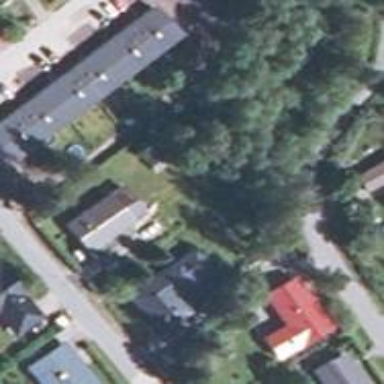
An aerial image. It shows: Terrace building.